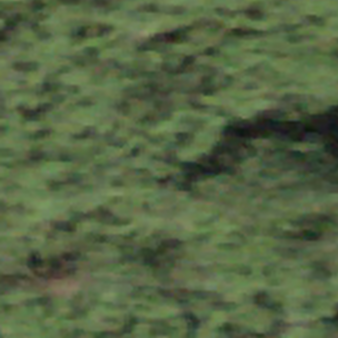
Label: other